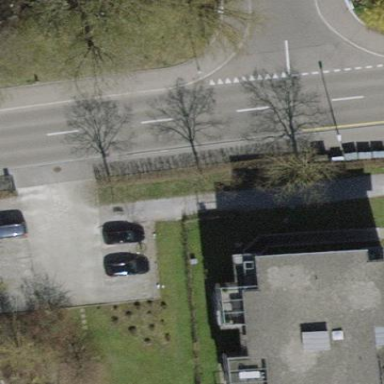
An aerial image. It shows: Parking area with surface.